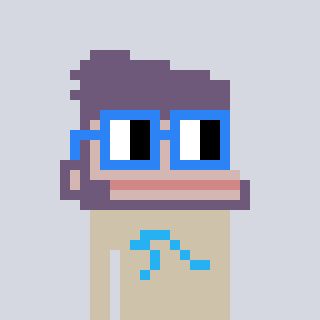
a pixel art character with square blue glasses, a ape-shaped head and a bege-colored body on a cool background